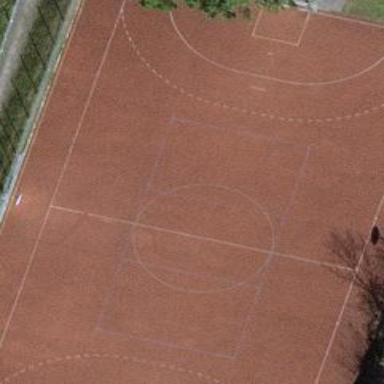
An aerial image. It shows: Basketball court located in leisure land with track.